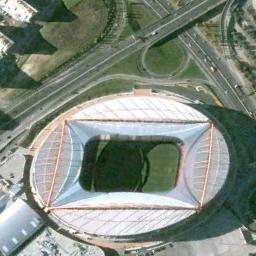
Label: stadium